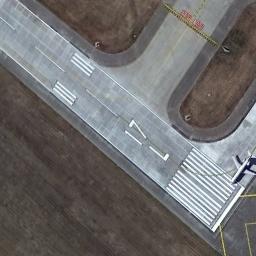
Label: runway